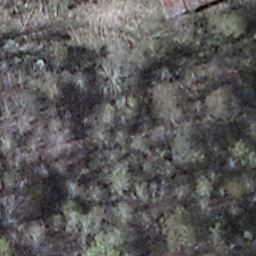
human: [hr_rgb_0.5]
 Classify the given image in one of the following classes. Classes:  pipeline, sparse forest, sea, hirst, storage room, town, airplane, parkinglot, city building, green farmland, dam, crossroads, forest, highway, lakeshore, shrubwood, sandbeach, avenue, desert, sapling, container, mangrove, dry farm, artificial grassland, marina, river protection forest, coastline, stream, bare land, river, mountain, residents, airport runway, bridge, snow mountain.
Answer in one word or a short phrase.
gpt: shrubwood